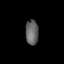
Tissue: lung
Cell type: T cells
Senescence score: 0.1378
Nuclear area (px): 314
Mean DAPI intensity: 99.459